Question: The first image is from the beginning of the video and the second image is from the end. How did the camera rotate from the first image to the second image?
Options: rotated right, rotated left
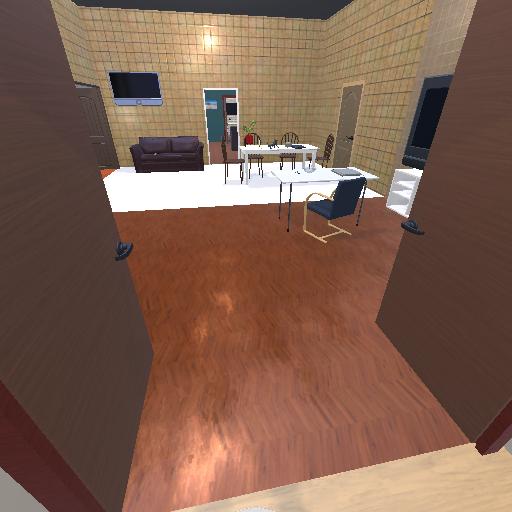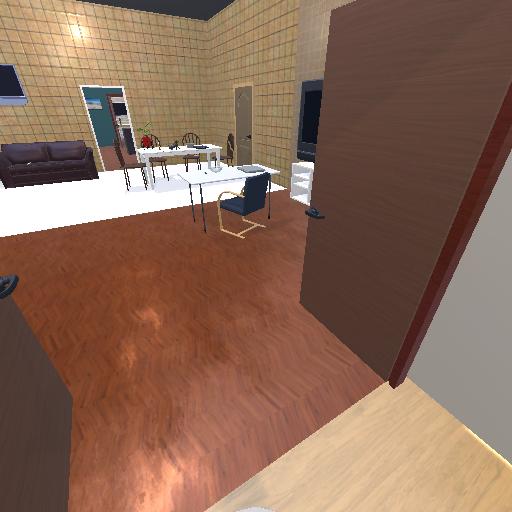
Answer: rotated right